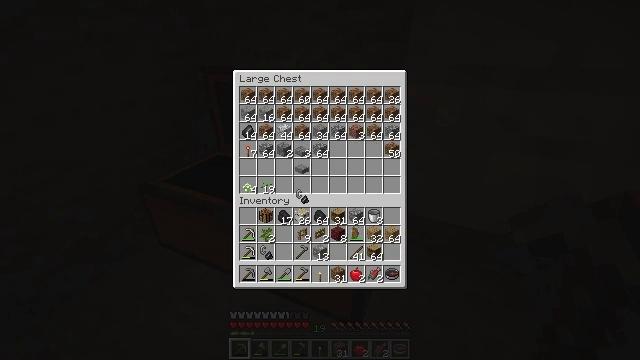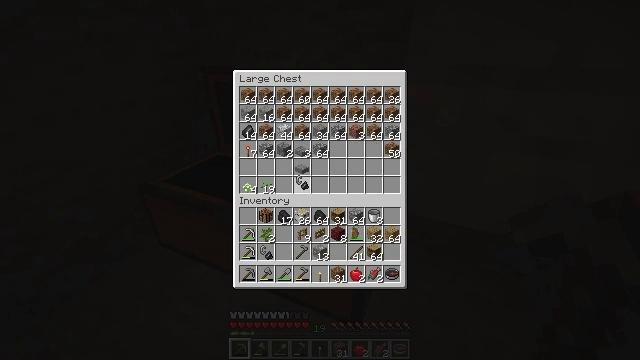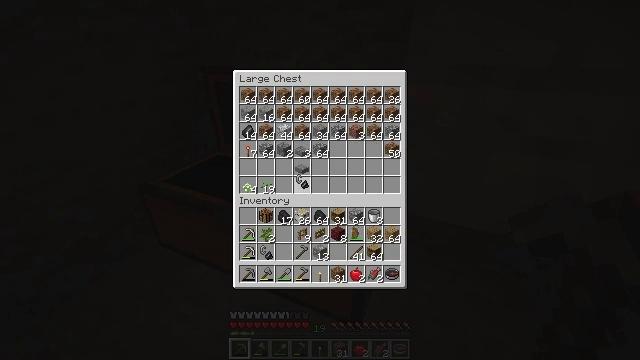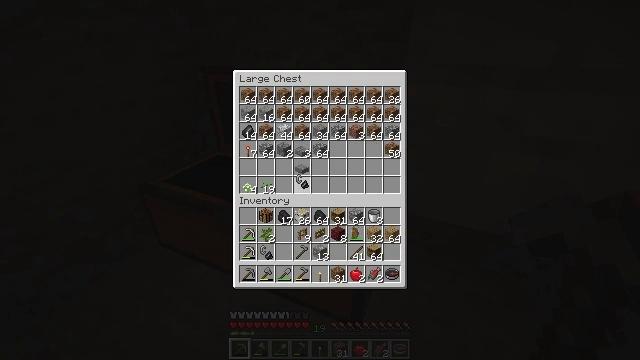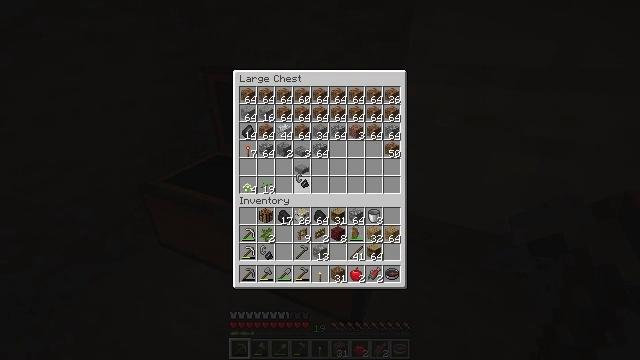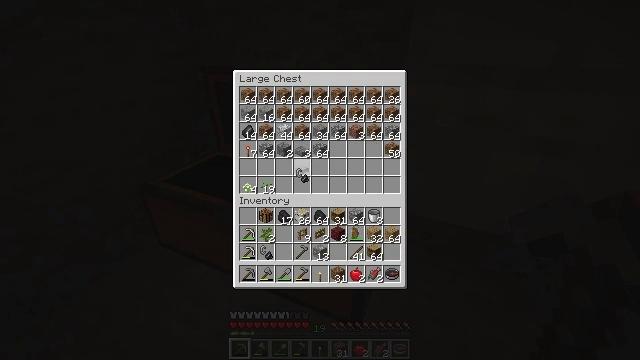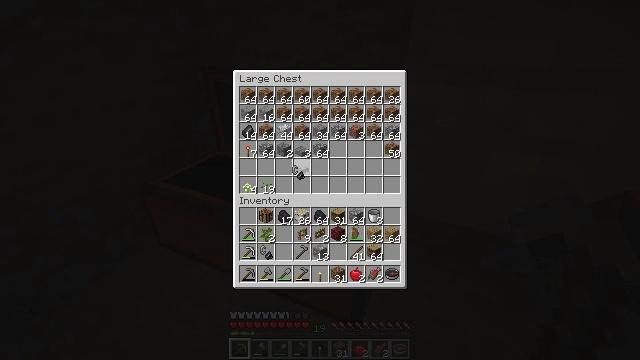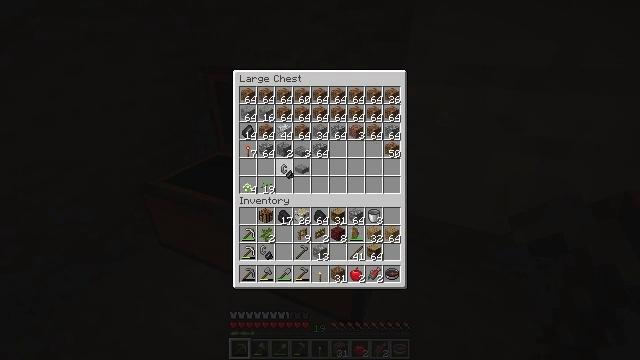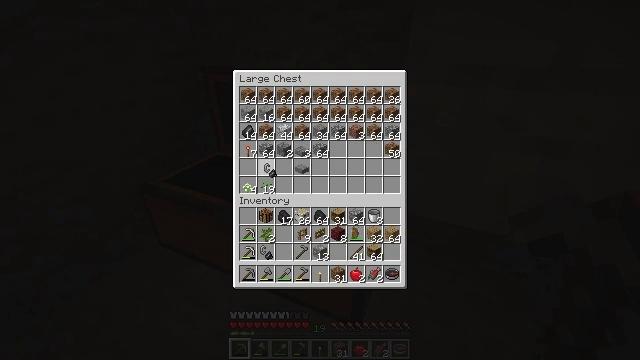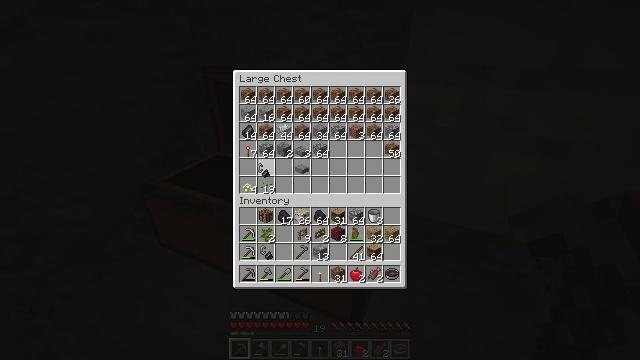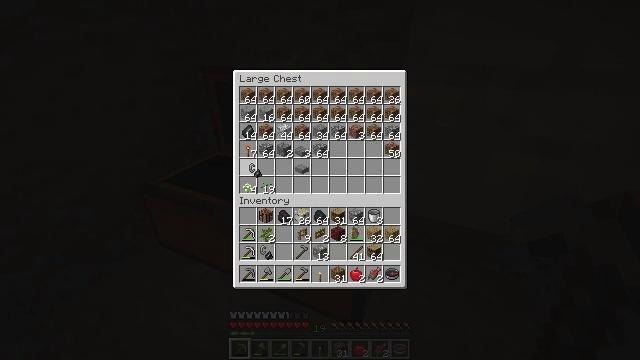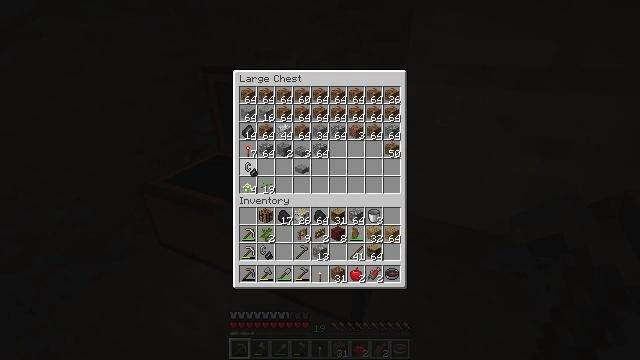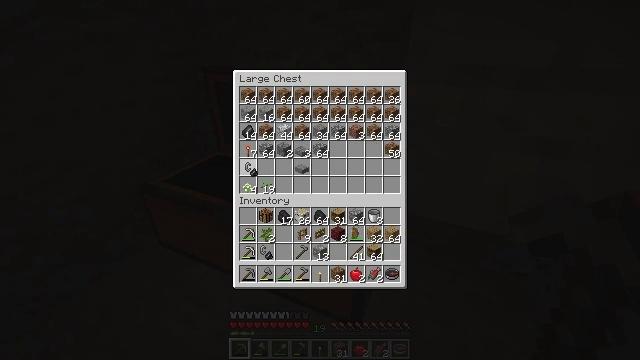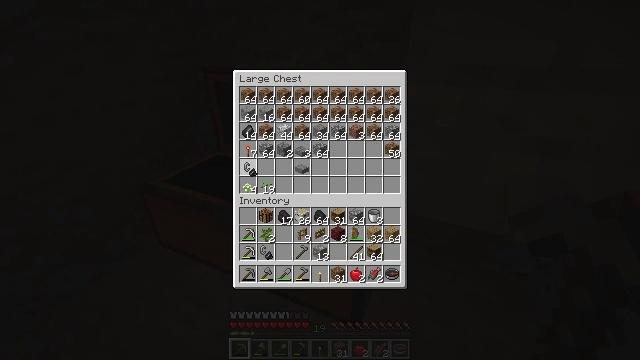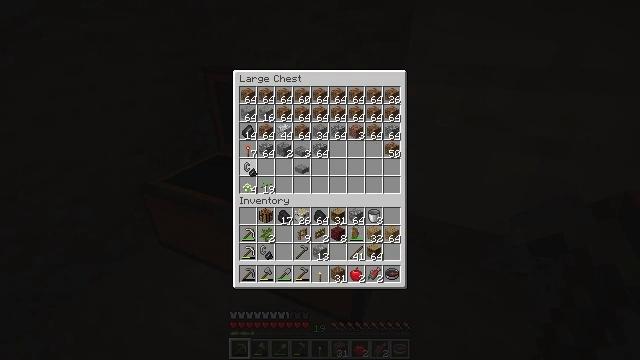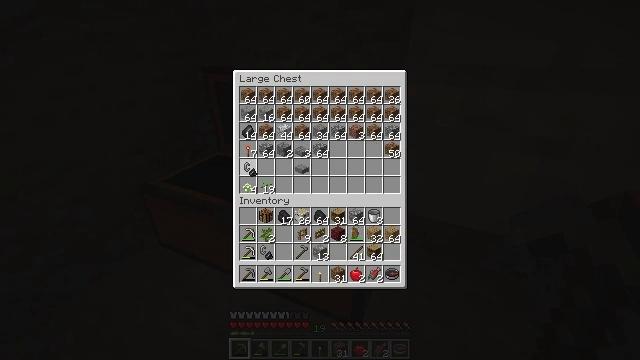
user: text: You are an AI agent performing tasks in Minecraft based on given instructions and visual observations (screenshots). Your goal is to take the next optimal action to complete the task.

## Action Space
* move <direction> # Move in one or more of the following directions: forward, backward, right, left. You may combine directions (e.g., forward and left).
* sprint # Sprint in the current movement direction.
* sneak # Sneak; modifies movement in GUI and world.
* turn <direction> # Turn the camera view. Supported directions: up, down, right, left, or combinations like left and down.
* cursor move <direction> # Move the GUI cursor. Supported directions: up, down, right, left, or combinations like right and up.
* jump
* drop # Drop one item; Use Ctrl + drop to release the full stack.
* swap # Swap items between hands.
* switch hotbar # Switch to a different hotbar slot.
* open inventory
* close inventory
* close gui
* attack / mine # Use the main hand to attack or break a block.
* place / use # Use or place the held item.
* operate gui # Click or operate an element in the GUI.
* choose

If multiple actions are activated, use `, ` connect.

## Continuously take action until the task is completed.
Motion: motion action
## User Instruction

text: Collect wheat crops.
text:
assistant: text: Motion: cursor move up
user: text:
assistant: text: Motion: no_op
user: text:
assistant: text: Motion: no_op
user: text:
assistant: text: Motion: no_op
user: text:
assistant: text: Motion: no_op
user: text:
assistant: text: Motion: no_op
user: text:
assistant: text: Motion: cursor move left
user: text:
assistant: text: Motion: cursor move left
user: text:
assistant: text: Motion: cursor move left
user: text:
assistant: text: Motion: cursor move left
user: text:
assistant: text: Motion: no_op
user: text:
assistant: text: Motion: no_op
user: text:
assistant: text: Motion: no_op
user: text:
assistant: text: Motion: operate gui
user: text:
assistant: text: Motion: operate gui
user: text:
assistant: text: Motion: no_op
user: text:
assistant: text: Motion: no_op
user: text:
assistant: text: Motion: cursor move right and down
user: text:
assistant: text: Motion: cursor move right and down
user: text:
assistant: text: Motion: cursor move down
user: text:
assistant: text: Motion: no_op
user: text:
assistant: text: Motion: cursor move down
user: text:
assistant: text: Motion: cursor move down
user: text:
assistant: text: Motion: no_op
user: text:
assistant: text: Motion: no_op
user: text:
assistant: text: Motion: no_op
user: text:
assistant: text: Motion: no_op
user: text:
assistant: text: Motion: no_op
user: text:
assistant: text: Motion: operate gui
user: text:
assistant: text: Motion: operate gui